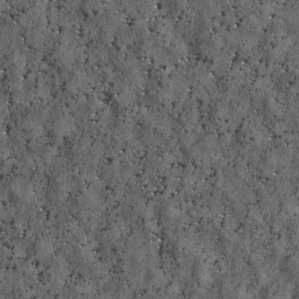
Label: non_frost